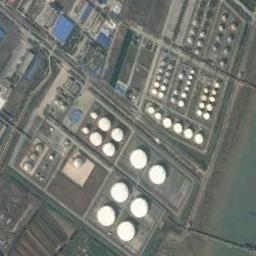
Label: storage tanks